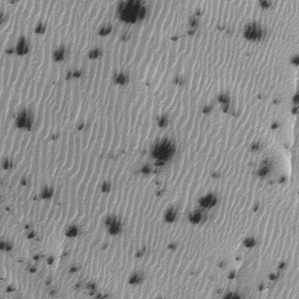
Label: frost